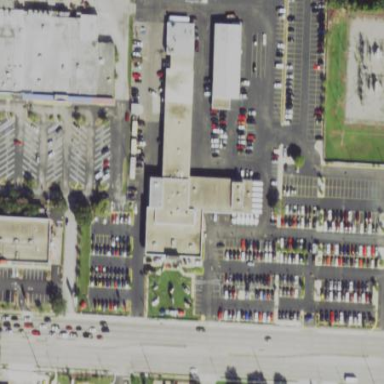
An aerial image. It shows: Building that houses car shop.